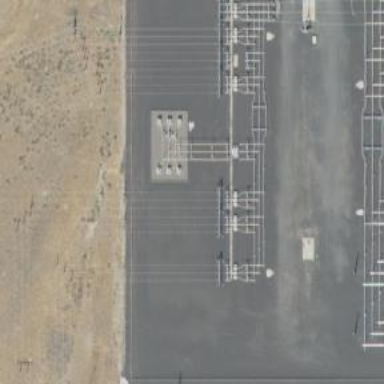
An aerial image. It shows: Switch used for power control.